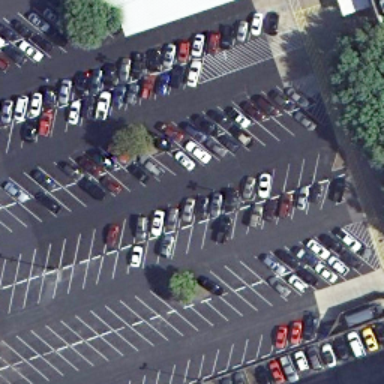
Lots of cars parked neatly in the parking lot .